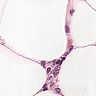
Metastatic tissue present: no